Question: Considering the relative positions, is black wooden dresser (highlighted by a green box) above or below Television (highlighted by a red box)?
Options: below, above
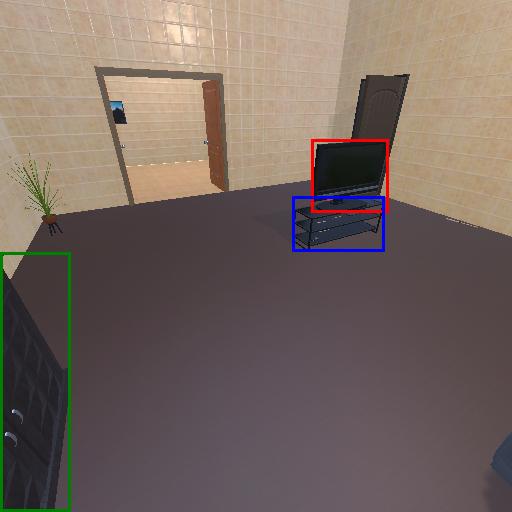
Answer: below